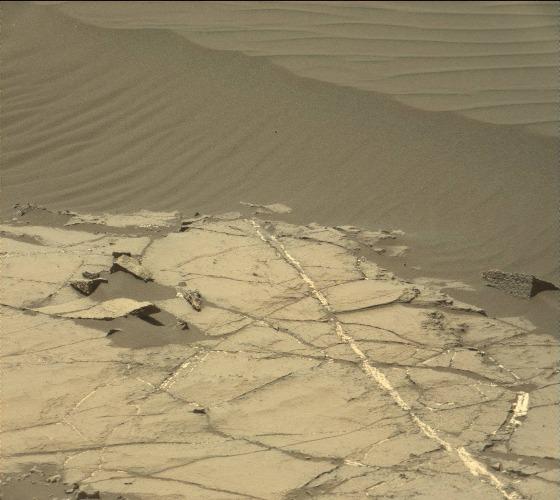
Terrain classes present: Bedrock, Gravel / Sand / Soil, Rock, Shadow